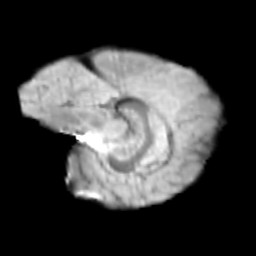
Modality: T2w
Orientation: sagittal
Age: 12
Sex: female
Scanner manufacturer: siemens
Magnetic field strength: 3 T
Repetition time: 3.8 s
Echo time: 0.07 s